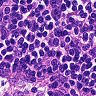
Metastatic tissue present: no